Question: Using aside, I'm trying to show an edit icon to be clicked to call custom protocol with the title of the blog.
For example, when is the markdown of the octopress blog, clicking the sidebar edit icon is invoked.

I modified _config.yml to have this line:
'''
post_asides: [
asides/edit.html
]
'''
I also put the edit.html as follows in the asides directory.
'''
<section class="googleplus{% if site.googleplus_hidden %} googleplus-hidden{% endif %}">
<h1>
<a href="open:///Users/doc/prg/source/_posts/{{ ??? }}">
<img src="/images/self_edit.png" width="32" height="32">
Edit
</a>
</h1>
</section>
'''
Following the hints in <URL>, I tried 'page.path', but nothing shows up.
What variable should be filled in ??? to get the file name of the post?
Or how can I know the markdown file name of the octopress post?
I thought about using {{ page.id }} and replacing / with - together with some string change can get the file path of markdown, but I don't know how to translate the name.
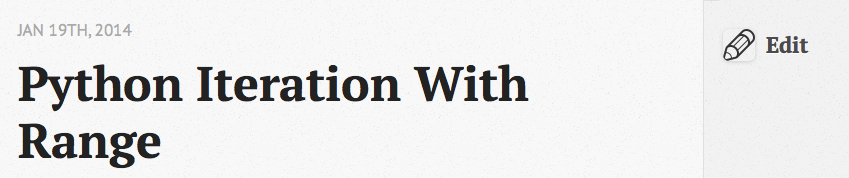
Answer: I got an answer from <URL>.
When page.path is not available, copy the following code into any rb file in plugin directory.
'''
class PagePathGenerator < Generator
safe true
## See post.dir and post.base for directory information.
def generate(site)
site.posts.each do |post|
post.data['path'] = post.name
end
end
end
'''
And I have the link correctly.